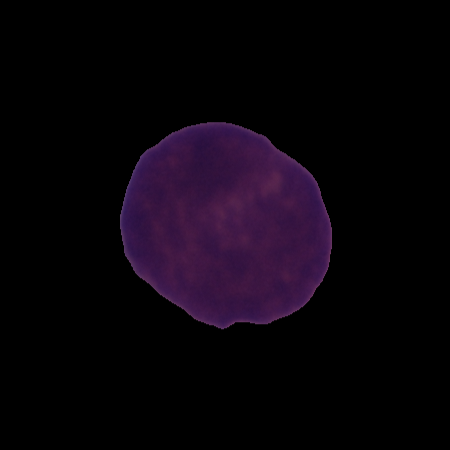
Label: cancer